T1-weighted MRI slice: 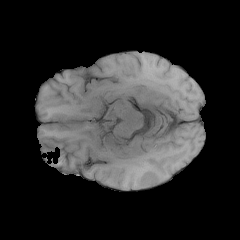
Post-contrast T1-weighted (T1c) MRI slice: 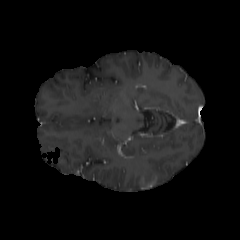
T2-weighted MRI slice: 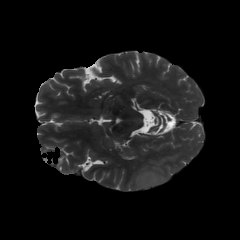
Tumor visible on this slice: yes